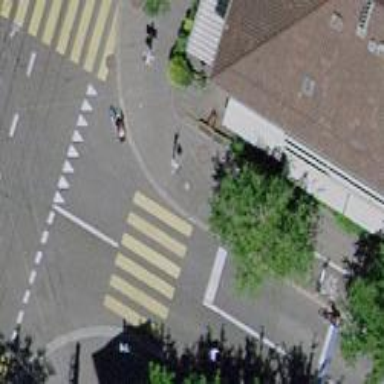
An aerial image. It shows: Kerb serving as barrier.